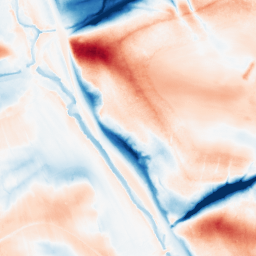
Category: classical
Decomposition family: gaussian_anisotropic
Decomposition parameters: sigma_x: 2
sigma_y: 20
Upsampling method: sinc_hamming
Upsampling parameters: scale: 4
kernel_size: 16
Upsampling scale: 4